Question: This heatmap image was generated in Excel but as I'm trying to learn R I would like to know how to make a heatmap like that with R.

Right now, this code is working but not as it was supposed to...
'''
(p <- ggplot(melt(heat), aes(Var2, Var1))
+ geom_tile(aes(fill = value), colour = "white")
+ scale_fill_gradient(low = "red", high = "green"))
'''
I would like to have 2 gradients, green(highest value) to white (the number 1000) to red(lowest value). Is it possible in R?
heat dataset:
'''
> heat[0:10,0:10]
[,1] [,2] [,3] [,4] [,5] [,6] [,7] [,8] [,9] [,10]
[1,] 1000.000 0.000 0.0000 0.0000 <PHONE> <PHONE> <PHONE> <PHONE> 0.<PHONE>.7203
[2,] <PHONE>.000 0.0000 0.0000 <PHONE> <PHONE> <PHONE> <PHONE> <PHONE> 0.0000
[3,] <PHONE>.<PHONE>.0000 0.0000 0.<PHONE>.<PHONE>.1300 <PHONE> <PHONE> <PHONE>
[4,] <PHONE>.<PHONE>.5215 <PHONE> 0.<PHONE>.8854 <PHONE> <PHONE> <PHONE> <PHONE>
[5,] 0.000 0.000 <PHONE> <PHONE> <PHONE> 0.<PHONE>.2891 <PHONE> <PHONE> <PHONE>
[6,] 0.000 0.000 0.0000 0.0000 <PHONE> <PHONE> <PHONE> <PHONE> <PHONE> <PHONE>
[7,] 0.000 0.000 0.0000 0.0000 0.0000 0.<PHONE>.0000 <PHONE> <PHONE> <PHONE>
[8,] 0.000 0.000 0.0000 0.0000 0.0000 0.0000 0.<PHONE>.0000 <PHONE> <PHONE>
[9,] 1261.824 0.000 0.0000 0.0000 0.0000 0.0000 0.0000 0.<PHONE>.0000 <PHONE>
[10,] <PHONE>.210 0.0000 0.0000 0.0000 0.0000 0.0000 0.0000 0.<PHONE>.0000
'''
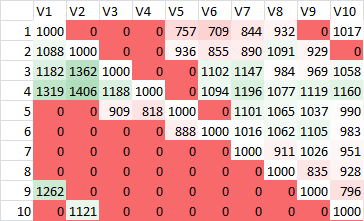
Answer: You can use ?'scale_fill_gradientn'
gving you values:
'''
library(scales)
heat.dat <- heat[0:10,0:10]
dat <- expand.grid(var1=1:10, var2=1:10)
dat$value <- melt(heat.dat)$value
ggplot(dat, aes(x=var1,y=var2))+
geom_tile(aes(fill = value),colour='white')+
scale_fill_gradientn(colours=c("red","white","green"),
values = rescale(c(min(dat$value), 1000, max(dat$value)))
'''

Using Lattice:
'''
with(dat,
levelplot(round(value,0)~y*x,
dat,
panel=function(...) {
arg <- list(...)
panel.levelplot(...)
panel.text(arg$x, arg$y,arg$z)},
scales = list(y = list(at=y,labels=y),
x = list(at=y,labels=y)),
col.regions = colorRampPalette(c("red", "white", "green"),interpolate ='spline'))
)
'''